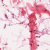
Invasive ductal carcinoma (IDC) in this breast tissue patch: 0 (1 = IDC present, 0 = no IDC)